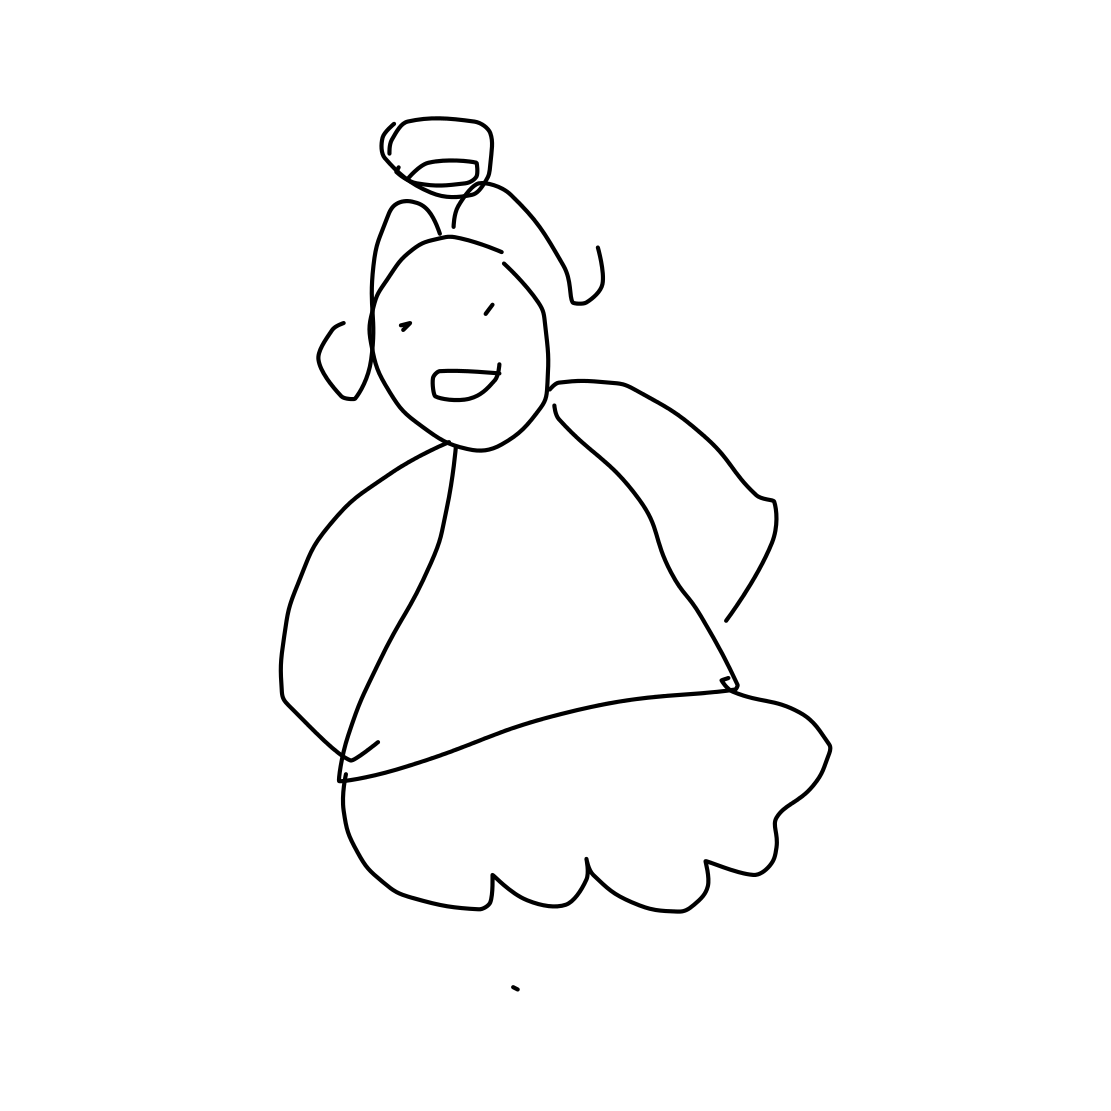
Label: angel